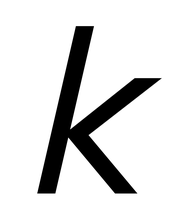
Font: InstrumentSans-Italic_Italic